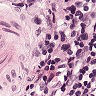
Metastatic tissue present: no